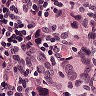
Metastatic tissue present: yes